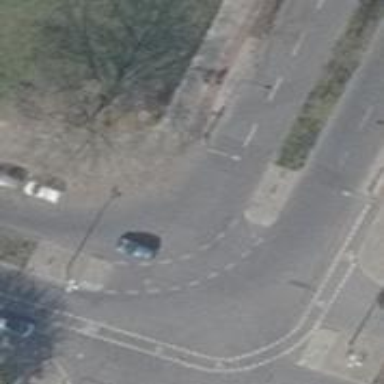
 featuring dual carriageway. There is track cycleway on the right side of the road."